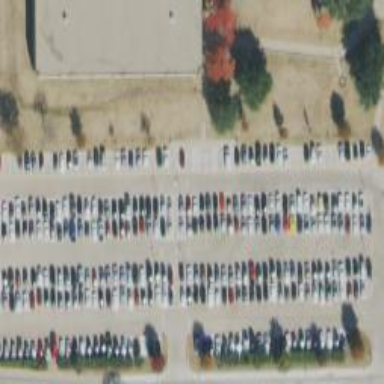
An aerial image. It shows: Parking space.